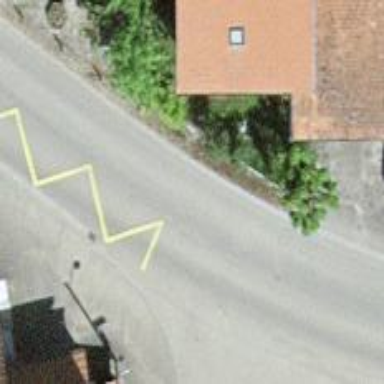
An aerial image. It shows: Public transport stop position.